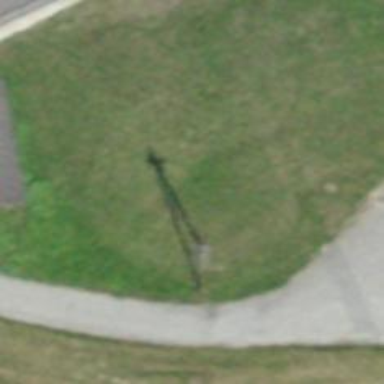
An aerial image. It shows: Minor power line.